Question: I'm having some problems with tables in IE.
Funny enough, it's only some tables where it choose to do this, but none the less, I can't figure out why.
Really, it's not that it is ruining the layout or something, but still, I would like to know why it actually do this.
I've attached a picture so you can see what I mean:

The top is Chrome/Firefox, and the bottom is IE.
I know tables and such are a bit different in different browsers, but usually the difference is a couple of pixels or so.
I've used every reset CSS method I can find, so everything should be the same in every browser.
The table is formed like this:
'''
<table class="AdminAccess">
<tr>
<td>********</td>
<td><img alt="" height="16" src="../images/edit.png" width="16"></td>
<td><a href="admins_edit.html">Edit</a></td>
<td><img alt="" height="16" src="../images/mail.png" width="16"></td>
<td><a href="#">Send new password</a></td>
<td><img alt="" height="16" src="../images/delete.png" width="16"></td>
<td><a href="#">Delete</a></td>
</tr>
<tr>
<td>********</td>
<td><img alt="" height="16" src="../images/edit.png" width="16"></td>
<td><a href="admins_edit.html">Edit</a></td>
<td><img alt="" height="16" src="../images/mail.png" width="16"></td>
<td><a href="#">Send new password</a></td>
<td><img alt="" height="16" src="../images/delete.png" width="16"></td>
<td><a href="#">Delete</a></td>
</tr>
<tr>
<td>********</td>
<td><img alt="" height="16" src="../images/edit.png" width="16"></td>
<td><a href="admins_edit.html">Edit</a></td>
<td><img alt="" height="16" src="../images/mail.png" width="16"></td>
<td><a href="#">Send new password</a></td>
<td><img alt="" height="16" src="../images/delete.png" width="16"></td>
<td><a href="#">Delete</a></td>
</tr>
<tr>
<td>********</td>
<td><img alt="" height="16" src="../images/edit.png" width="16"></td>
<td><a href="admins_edit.html">Edit</a></td>
<td><img alt="" height="16" src="../images/mail.png" width="16"></td>
<td><a href="#">Send new password</a></td>
<td><img alt="" height="16" src="../images/delete.png" width="16"></td>
<td><a href="#">Delete</a></td>
</tr>
</table>
'''
The table itself got 70% in width, and the class, AdminAccess, got this CSS:
'''
table.AdminAccess tr td:nth-child(1) {width:48%;}
table.AdminAccess tr td:nth-child(2) {width:3%; padding:4px 0px 0px 0px;}
table.AdminAccess tr td:nth-child(3) {width:11%;}
table.AdminAccess tr td:nth-child(4) {width:3%; padding:4px 0px 0px 0px;}
table.AdminAccess tr td:nth-child(5) {width:30%;}
table.AdminAccess tr td:nth-child(6) {width:3%; padding:4px 0px 0px 0px;}
table.AdminAccess tr td:nth-child(7) {width:2%; text-align:right}
table.AdminAccess tr td {
vertical-align:middle;
padding:5px;
}
'''
And then some background CSS which should be unimportant here.
So basically, I have no idea why it behaves like this in IE, and not other browsers. As I said. It's only some of my tables. Some, exactly styled like this, but with different content, do not do it.
So, I'm lost.
Again, not that it matters for the layout itself, but it would be nice to know what's wrong.
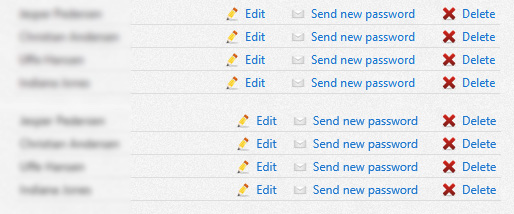
Answer: For 'table.AdminAccess tr td:nth-child(7)', you've specified 'width: 2%'.
2% of the width of your table is not enough to contain "Delete".
Due to this, browsers must adjust the width of your columns to compensate. It just so happens that Chrome/Firefox do this adjustment differently to IE9.
Here's the test case I made: <URL>
The columns don't align between Chrome/IE9:

Once I change "Delete" to "!", they align: <URL>